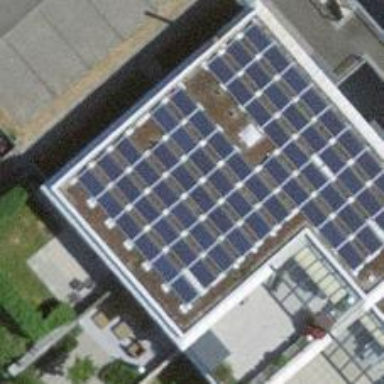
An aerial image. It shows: Solar power generator using photovoltaic method with solar photovoltaic panel types.